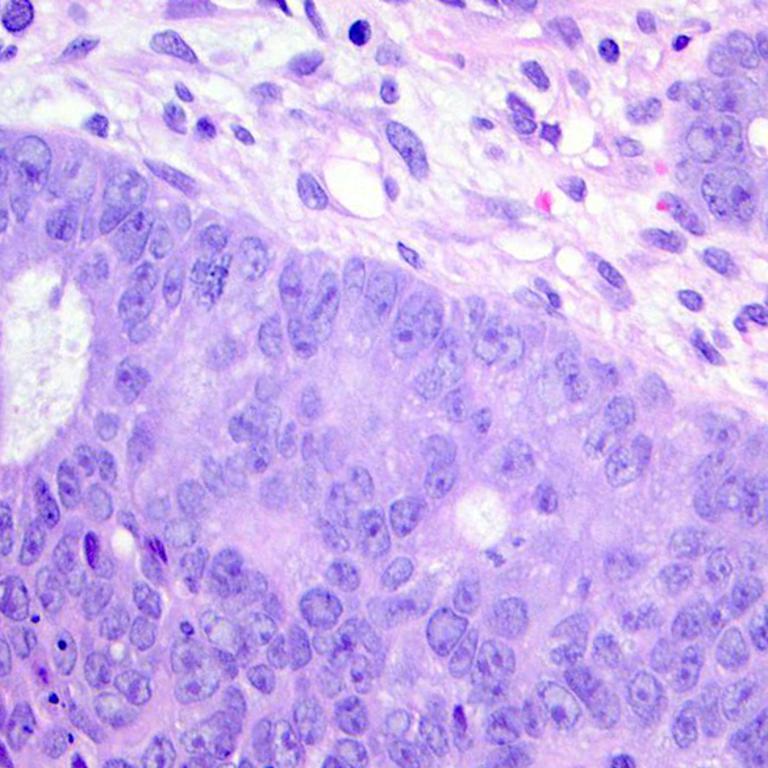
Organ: colon
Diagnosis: adenocarcinomas